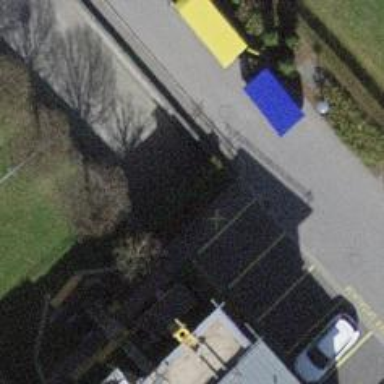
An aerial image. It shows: Parking entrance.